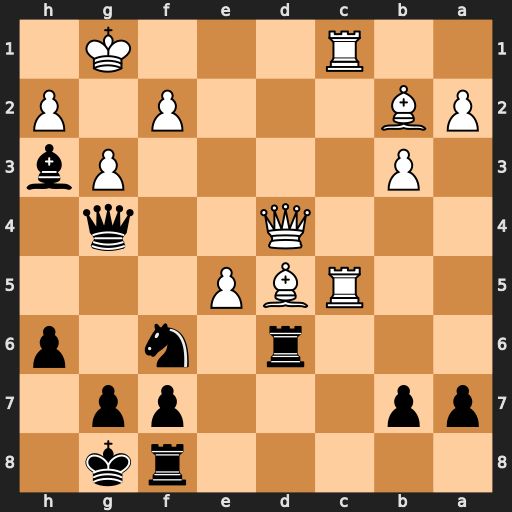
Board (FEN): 5rk1/pp3pp1/3r1n1p/2RBP3/3Q2q1/1P4Pb/PB3P1P/2R3K1
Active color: b
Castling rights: -
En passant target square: -
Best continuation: Qxd4 Bxd4 Rxd5 Rxd5 Nxd5